Interaction volume radius: 5 \u00c5
Interaction volume height: 15 \u00c5
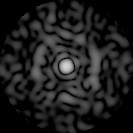
Disorder parameter: 0.8053